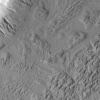
Atmospheric dust classification: not_dusty